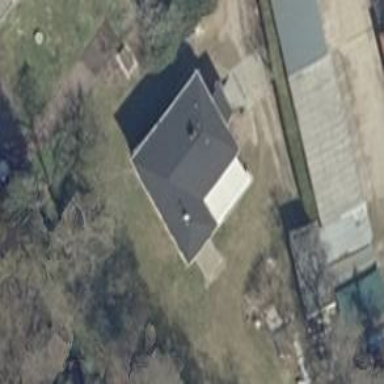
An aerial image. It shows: Detached building with hipped roof shape.